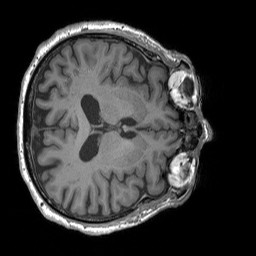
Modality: T1w
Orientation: axial
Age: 80
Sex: male
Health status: healthy
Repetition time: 1.9 s
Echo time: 0.00252 s